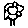
Label: flower